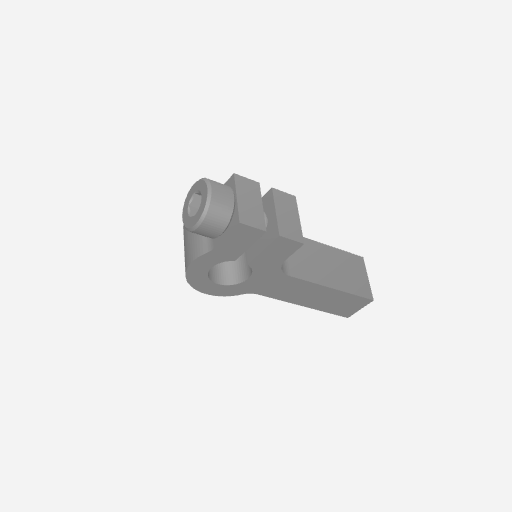
Part: Side1Post1ClampingMount6ID